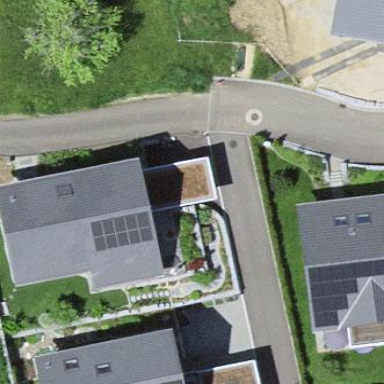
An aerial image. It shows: Residential building.